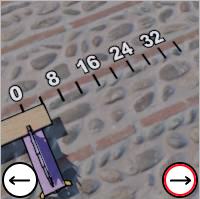
Task: length
Answer: 4
First scale value: 8.0